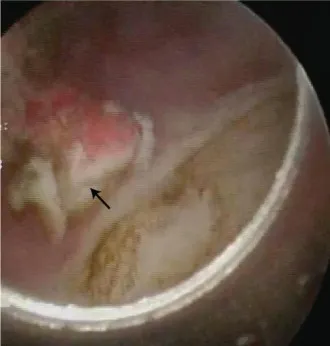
The second TUR and postoperative pathology results. The surgical scar and inflammatory edema areas were completely enucleated in second TUR with 1470 nm diode laser.
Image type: endoscopy (other_endoscopy)